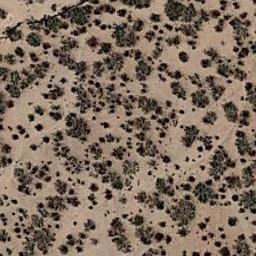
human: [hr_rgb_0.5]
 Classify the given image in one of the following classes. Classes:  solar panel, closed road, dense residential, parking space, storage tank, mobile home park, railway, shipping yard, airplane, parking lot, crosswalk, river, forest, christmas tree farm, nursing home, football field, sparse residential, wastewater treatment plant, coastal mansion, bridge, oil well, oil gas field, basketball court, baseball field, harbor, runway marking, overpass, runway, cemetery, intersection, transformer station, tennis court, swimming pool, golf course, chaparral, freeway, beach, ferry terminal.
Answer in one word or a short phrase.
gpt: chaparral